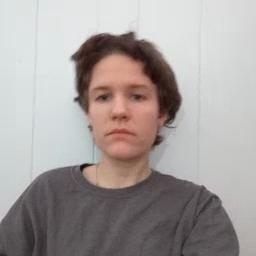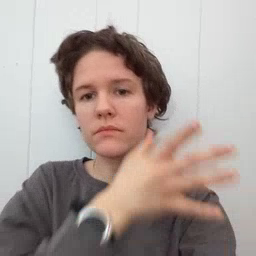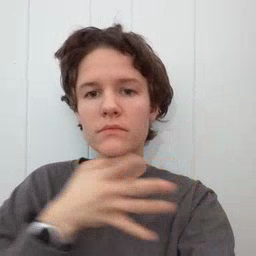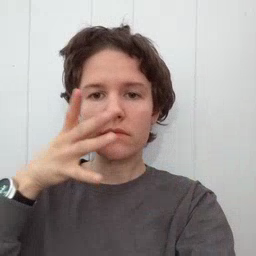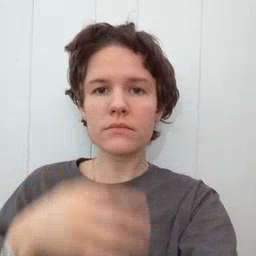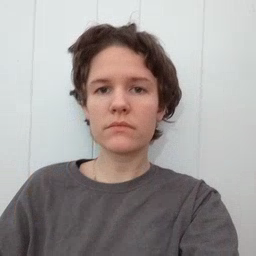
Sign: farm